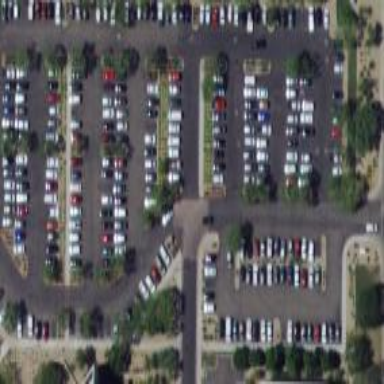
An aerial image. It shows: Parking area with surface.